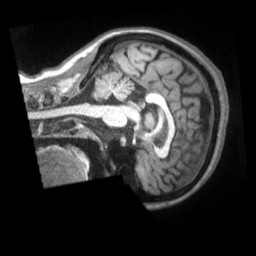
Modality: T1w
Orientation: sagittal
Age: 21
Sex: female